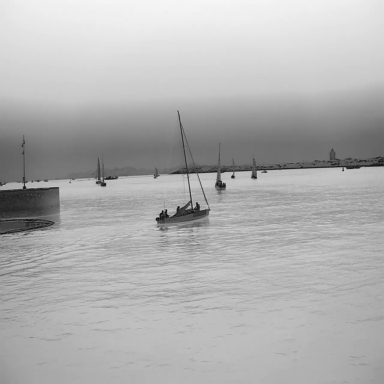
There are 15 objects shown in the infrared image, including a container_ship, eight sailboats, and six canoes.